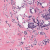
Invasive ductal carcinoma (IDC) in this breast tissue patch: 1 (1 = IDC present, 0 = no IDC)